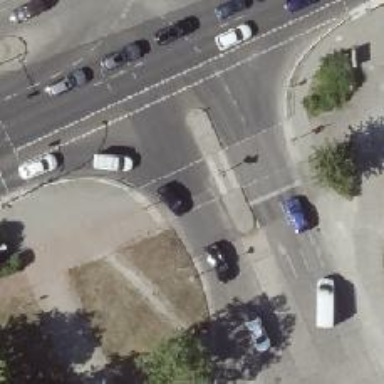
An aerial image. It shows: Crossing with traffic signals.